Current action and preconditions to check: trajectory_clear

Your task: For each precondition in the list above, predict whether it will hold at this action.

Consider the current scene as observed from the mobile robot's camera, and analyze the predicted future states of all dynamic agents (e.g., people, animals, vehicles, or any moving entities) within the NEXT SECOND.

IMPORTANT: Only answer "very likely" if you are absolutely certain—based on strong, clear evidence—that a dynamic agent will violate the precondition in the predicted future state. Do NOT answer "very likely" for unlikely, ambiguous, or low-probability risks.

Ask yourself for each precondition: Is there a high probability, with clear and convincing evidence, that the predicted future states of any dynamic agent will interfere with the predicted future state of the currently executing action within the NEXT SECOND, causing that precondition to fail?

Assess the risk level based on these predictions. Use "likely" or "very likely" if motions create a clear risk of interference.

Use "neutral" or "improbable" if agents are nearby but their predicted paths are clearly diverging or non-conflicting.

Failure Risk Categories: "very improbable", "improbable", "neutral", "likely", "very likely"

Answer Format: Output ONLY the probability_of_failure value from these categories: "very improbable", "improbable", "neutral", "likely", "very likely"

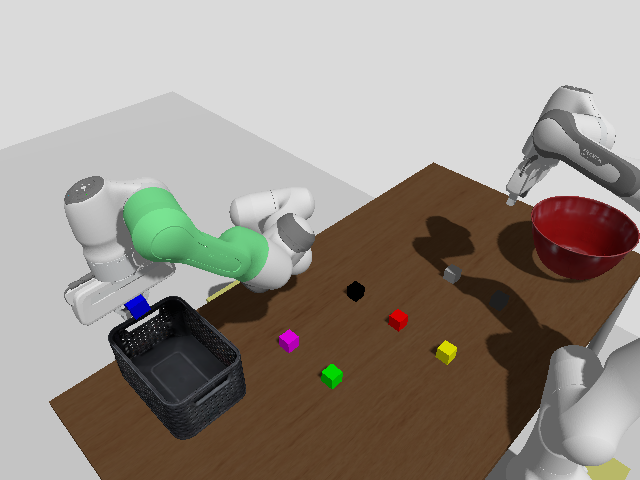

Answer: very improbable